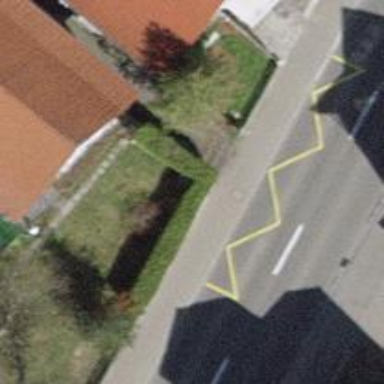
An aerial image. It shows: Bus stop with platform for public transport.